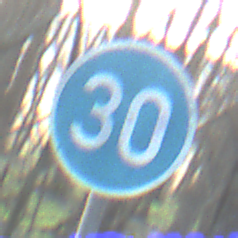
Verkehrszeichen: VorgeschriebeneMindestgeschwindigkeit
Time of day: SunriseSunset
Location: Outdoor (Nature)
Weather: Clear
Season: Winter
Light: Natural